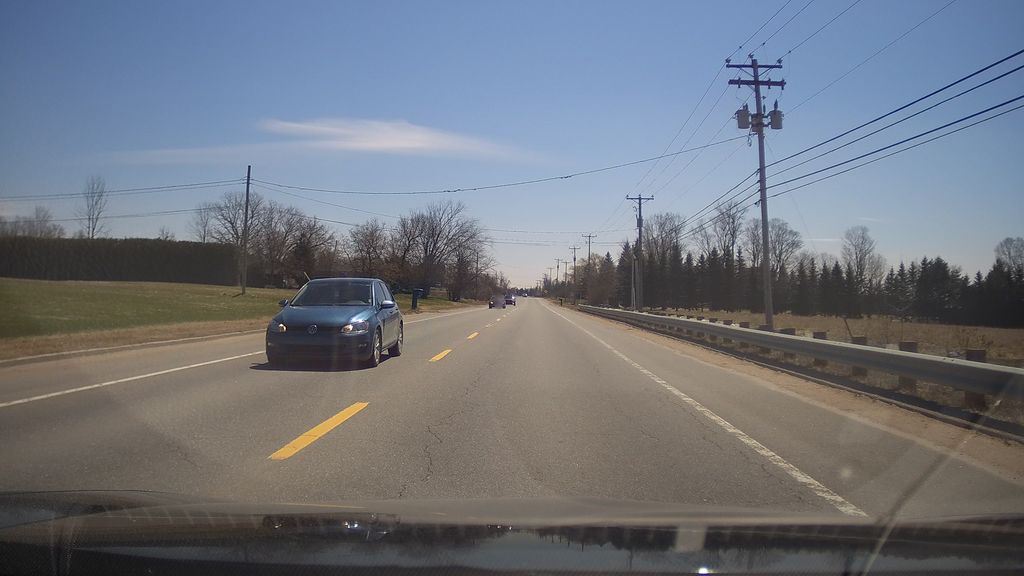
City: ottawa-gatineau